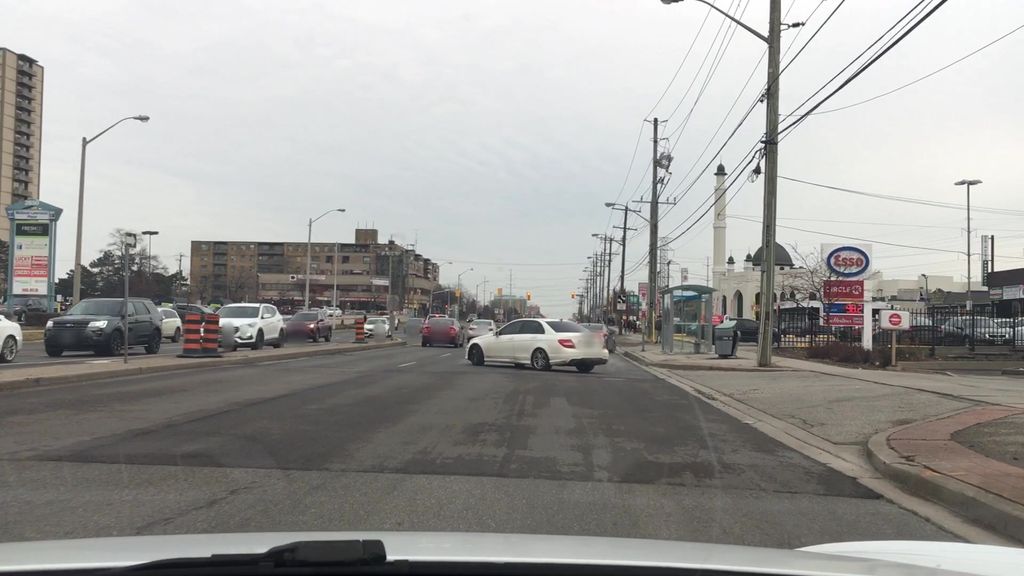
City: toronto